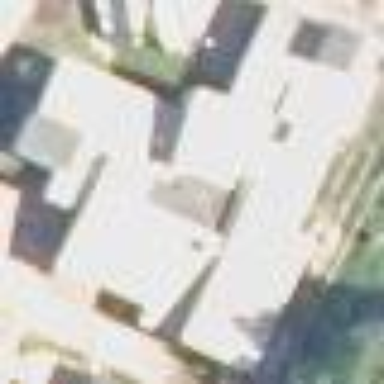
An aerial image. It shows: Building.